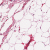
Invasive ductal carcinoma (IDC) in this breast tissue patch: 0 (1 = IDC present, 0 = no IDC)